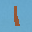
Label: 1